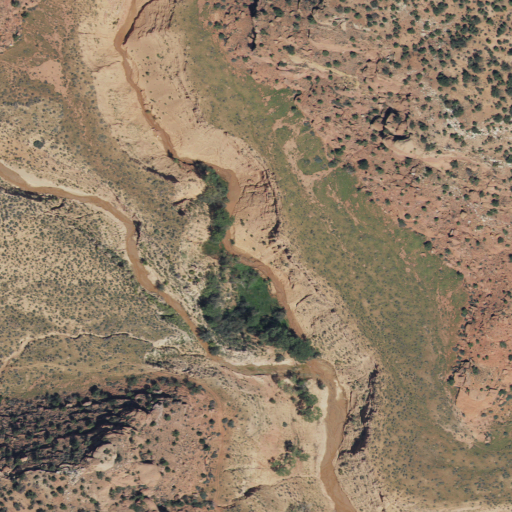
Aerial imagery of valley in Utah named Parley Hollow containing shrub and woody wetlands